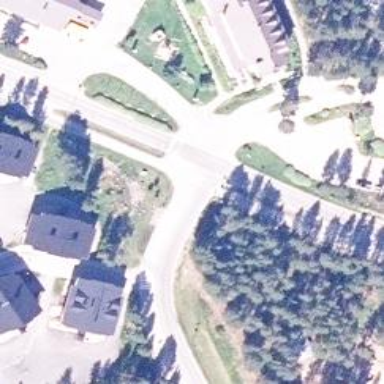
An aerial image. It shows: Island crossing on the road.